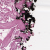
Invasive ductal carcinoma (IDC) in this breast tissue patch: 0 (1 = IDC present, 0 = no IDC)